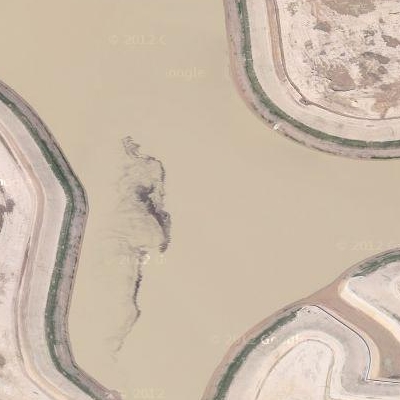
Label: RiverLake